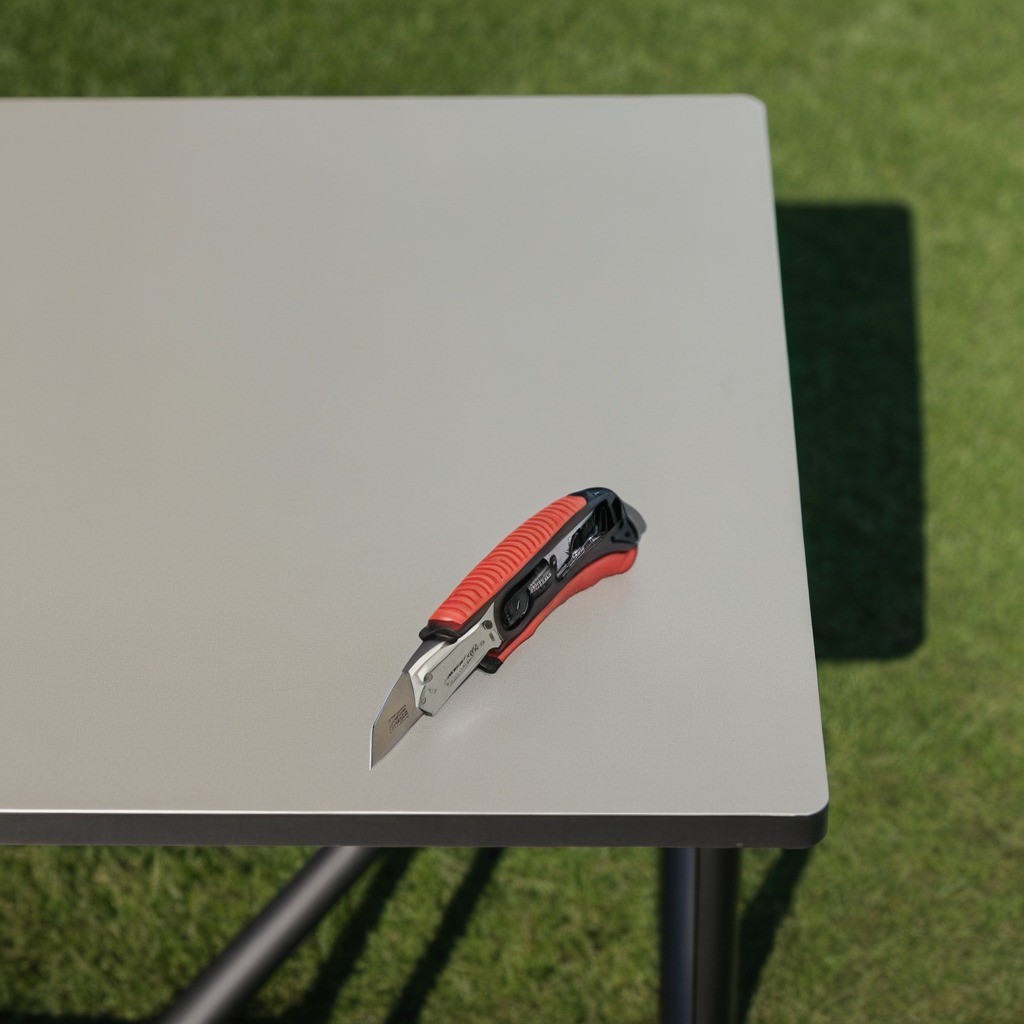
A utility knife lies on the table in a temporary outdoor tool station.